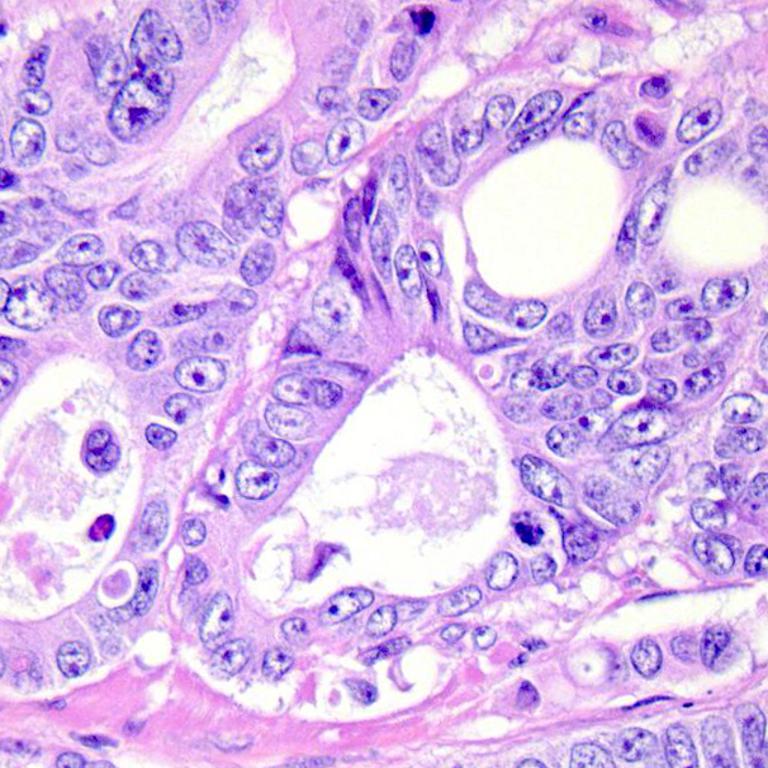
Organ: colon
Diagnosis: adenocarcinomas